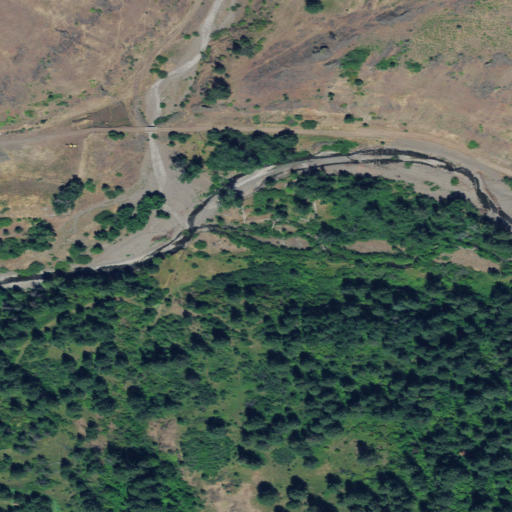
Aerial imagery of valley in Oregon named Gibson Canyon containing evergreen forest, grassland, woody wetlands, shrub, and herbaceous wetlands